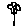
Label: flower